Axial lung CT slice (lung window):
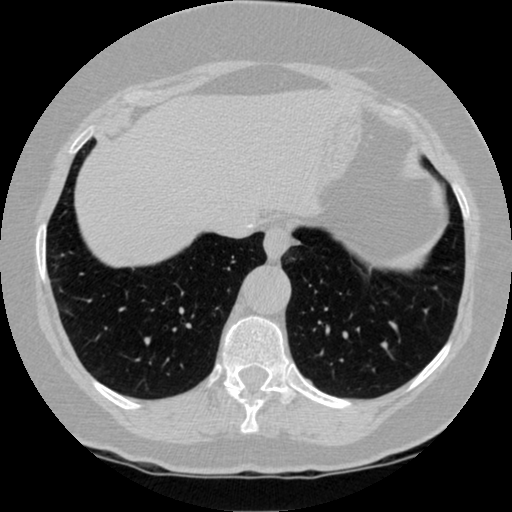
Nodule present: no